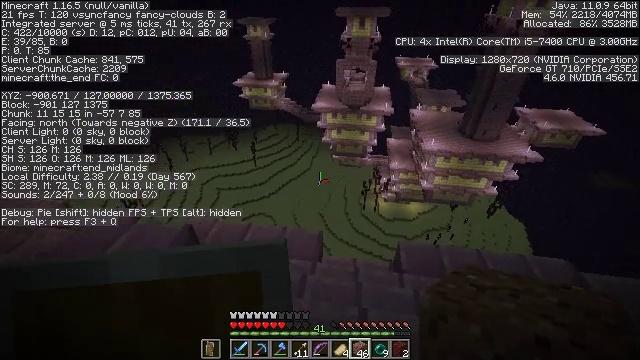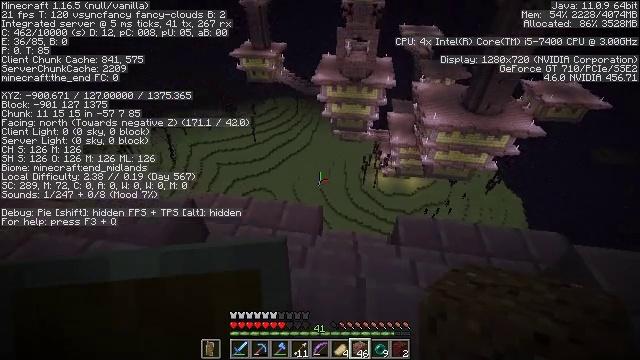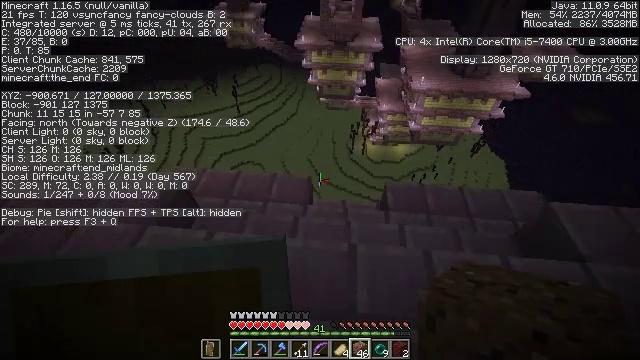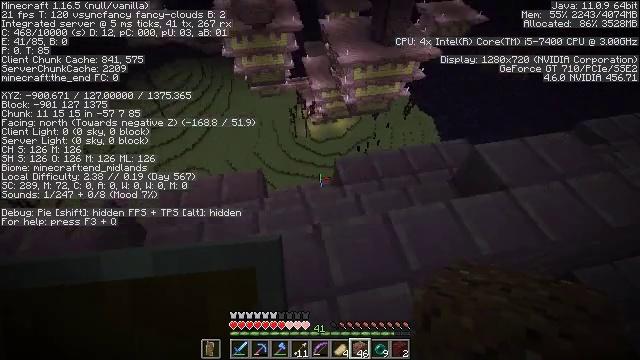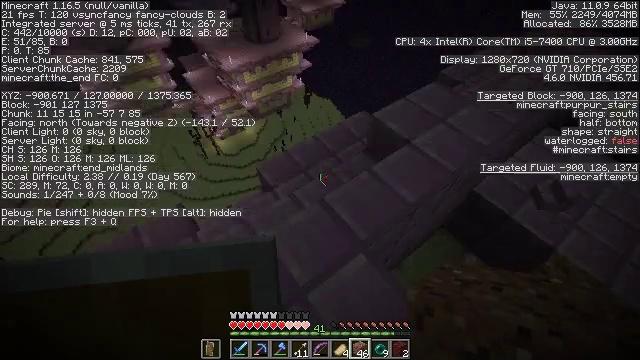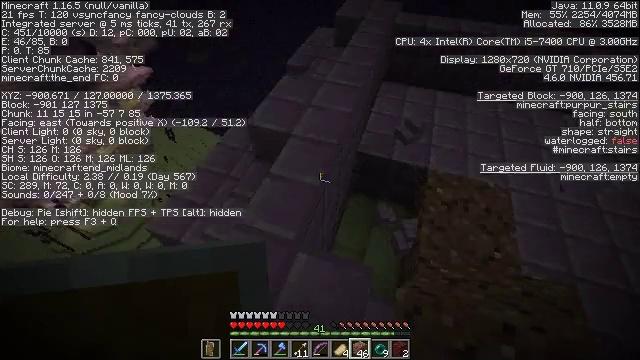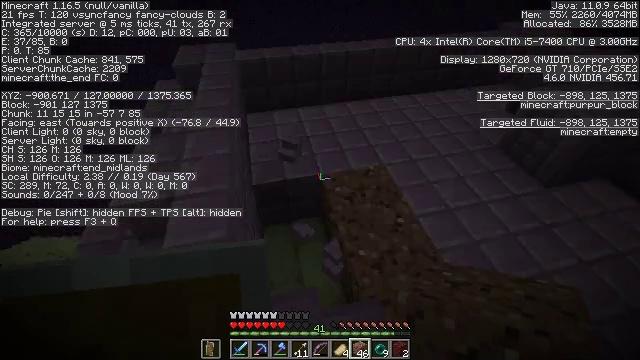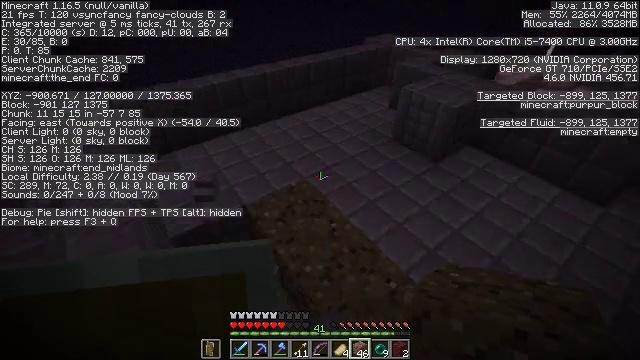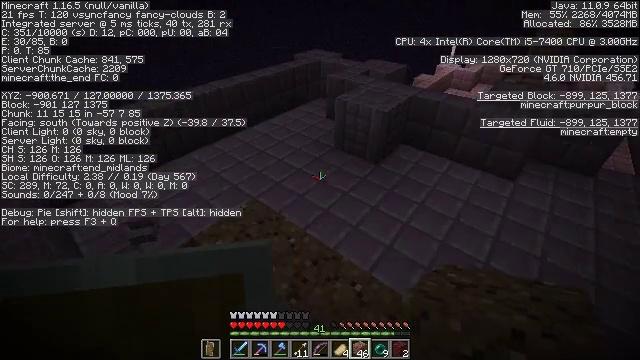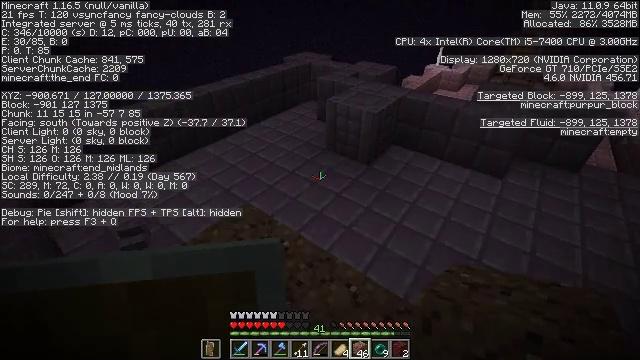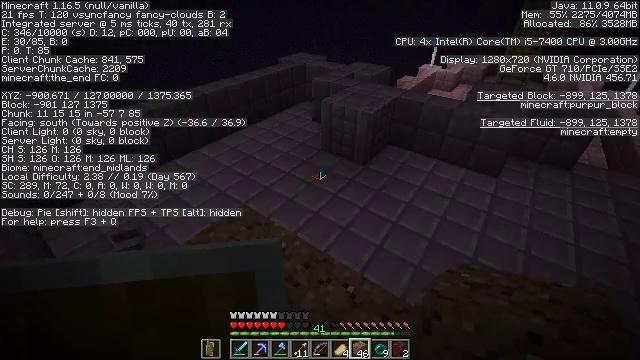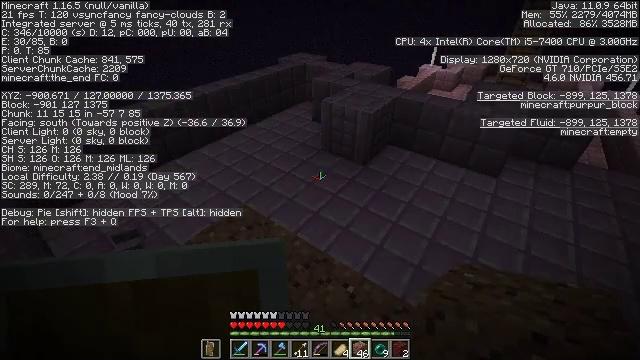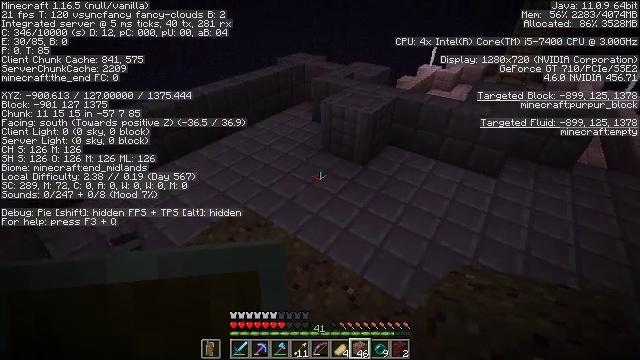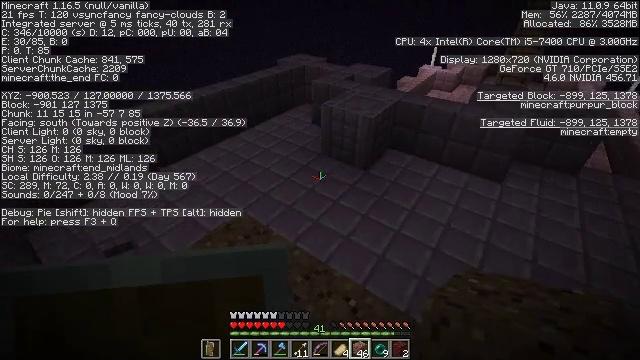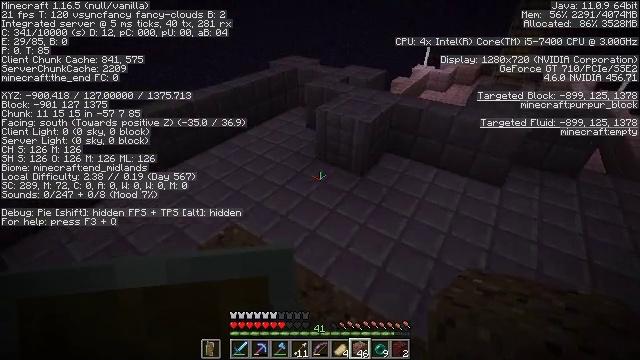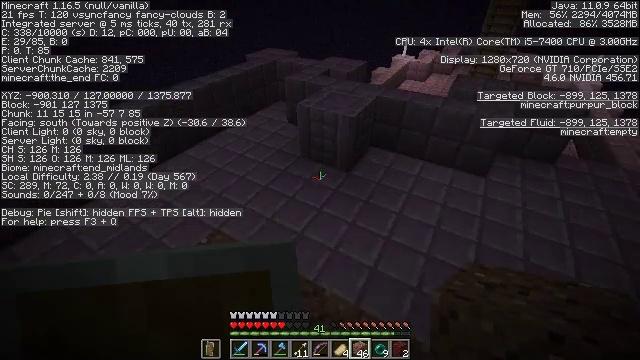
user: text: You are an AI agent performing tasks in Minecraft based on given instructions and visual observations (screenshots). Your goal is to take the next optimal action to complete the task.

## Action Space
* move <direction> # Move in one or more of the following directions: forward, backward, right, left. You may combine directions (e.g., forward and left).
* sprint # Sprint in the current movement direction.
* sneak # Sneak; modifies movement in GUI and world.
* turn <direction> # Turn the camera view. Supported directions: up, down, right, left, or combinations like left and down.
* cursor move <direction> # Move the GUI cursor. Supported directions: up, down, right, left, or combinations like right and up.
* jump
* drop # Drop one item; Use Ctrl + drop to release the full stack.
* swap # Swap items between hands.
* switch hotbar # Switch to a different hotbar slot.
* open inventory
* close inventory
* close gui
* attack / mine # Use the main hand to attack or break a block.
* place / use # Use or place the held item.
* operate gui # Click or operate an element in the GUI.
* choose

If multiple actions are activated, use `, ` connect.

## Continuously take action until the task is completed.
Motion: motion action
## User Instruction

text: Break the end stone bricks.
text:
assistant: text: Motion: turn down
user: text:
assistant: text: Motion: turn right and down
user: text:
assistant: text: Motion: turn right and down
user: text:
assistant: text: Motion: turn right
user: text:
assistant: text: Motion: turn right
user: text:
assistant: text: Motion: turn right and up
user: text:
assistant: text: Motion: turn right and up
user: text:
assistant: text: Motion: turn right and up
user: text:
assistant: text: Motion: turn right
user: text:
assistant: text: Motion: turn right
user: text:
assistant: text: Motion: no_op
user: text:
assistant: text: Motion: move forward
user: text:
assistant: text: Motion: move forward
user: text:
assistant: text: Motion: move forward, turn right
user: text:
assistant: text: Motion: move forward, turn right and down
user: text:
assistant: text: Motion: move forward, turn right
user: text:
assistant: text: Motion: move forward, turn right
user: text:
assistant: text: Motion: move forward, turn right
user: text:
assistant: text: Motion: move forward, turn right
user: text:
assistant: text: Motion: move forward, turn right and up
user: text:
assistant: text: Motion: move forward, turn right and up
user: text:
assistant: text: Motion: move forward, turn right and up
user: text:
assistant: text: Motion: move forward, turn right
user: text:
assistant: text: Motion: move forward, turn right
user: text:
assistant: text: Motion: move forward, turn right and up
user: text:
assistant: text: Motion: move forward, sprint, turn right
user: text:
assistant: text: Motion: move forward, sprint
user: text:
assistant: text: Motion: move forward, sprint
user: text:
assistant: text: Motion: move forward, sprint
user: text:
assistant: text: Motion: move forward, sprint